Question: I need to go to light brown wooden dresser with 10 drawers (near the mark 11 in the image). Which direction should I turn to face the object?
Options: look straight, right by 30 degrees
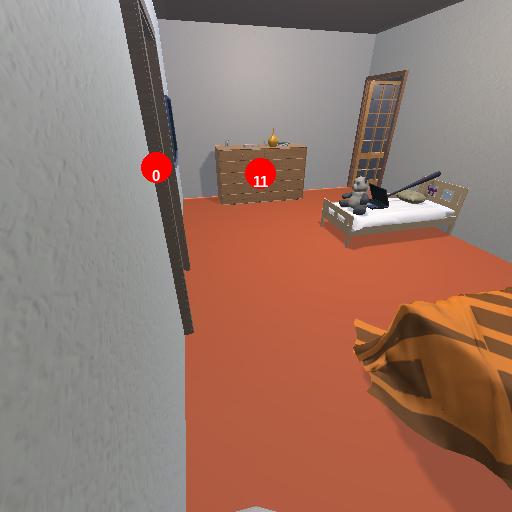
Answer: look straight